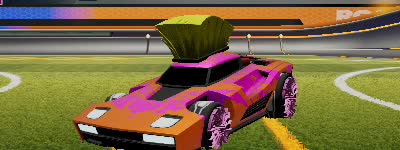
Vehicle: breakout